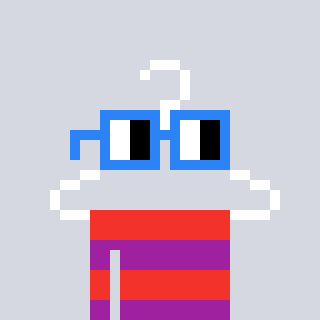
a pixel art character with square blue glasses, a hanger-shaped head and a magenta-colored body on a cool background